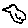
Label: bird